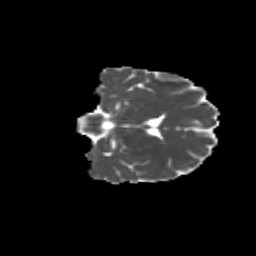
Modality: MD
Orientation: coronal
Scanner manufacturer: siemens
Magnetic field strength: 3 T
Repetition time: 9.2 s
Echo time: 0.084 s